Question: I want our users to be able to within a combobox.
I've customized the 'style' and 'ItemContainerStyle' of a 'ComboBox'
Now I don't know how to access the 'ScrollViewer' in my 'ComboBox' from code-behind, and add event handlers for the buttons. I think i'm on the right way, but i'm stuck at this point.
This is what I want to accomplish:

- My 'ComboBox' in my 'MainWindow':'''
<ComboBox x:Name="cb" Style="{StaticResource ComboBoxStyle}"
ItemContainerStyle="{staticResource ComboBoxItemStyle1}"
IsDropDownOpen="True">
<ComboBoxItem Content="ComboBoxItem"/>
<ComboBoxItem Content="ComboBoxItem"/>
<ComboBoxItem Content="ComboBoxItem"/>
<ComboBoxItem Content="ComboBoxItem"/>
<ComboBoxItem Content="ComboBoxItem"/>
</ComboBox>
'''
My 'ItemcontainerStyle':
'''
<Style x:Key="ComboBoxItemStyle1" TargetType="{x:Type ComboBoxItem}">
<Setter Property="Padding" Value="0"/>
<Setter Property="Background" Value="Transparent"/>
<Setter Property="Foreground" Value="#FFE8E8E8"/>
<Setter Property="Template">
<Setter.Value>
<ControlTemplate TargetType="{x:Type ComboBoxItem}">
<Border x:Name="Bd" BorderBrush="{TemplateBinding BorderBrush}" BorderThickness="{TemplateBinding BorderThickness}" Background="{TemplateBinding Background}" SnapsToDevicePixels="true" Padding="0,10" Margin="0">
<ContentPresenter SnapsToDevicePixels="{TemplateBinding SnapsToDevicePixels}" HorizontalAlignment="Center" VerticalAlignment="Stretch" Margin="0" />
</Border>
<ControlTemplate.Triggers>
<Trigger Property="IsHighlighted" Value="true">
<Setter Property="Background" TargetName="Bd" Value="#FF214174"/>
<Setter Property="Foreground" Value="#FFE8E8E8"/>
</Trigger>
<Trigger Property="IsEnabled" Value="false">
<Setter Property="Foreground" Value="{DynamicResource {x:Static SystemColors.GrayTextBrushKey}}"/>
</Trigger>
</ControlTemplate.Triggers>
</ControlTemplate>
</Setter.Value>
</Setter>
</Style>
'''
Style of 'ComboBox':
'''
<Style x:Key="ComboBoxStyle" TargetType="{x:Type ComboBox}">
<Setter Property="Template">
<Setter.Value>
<ControlTemplate TargetType="{x:Type ComboBox}">
<Grid>
<Popup Margin="0" x:Name="PART_Popup" AllowsTransparency="true"
IsOpen="{Binding Path=IsDropDownOpen, RelativeSource={RelativeSource TemplatedParent}}"
PopupAnimation="{DynamicResource {x:Static SystemParameters.ComboBoxPopupAnimationKey}}"
Grid.ColumnSpan="2" HorizontalOffset="0" OverridesDefaultStyle="False">
<Border Name="DropDownBorder" Width="150" BorderThickness="1" CornerRadius="0" BorderBrush="Red" Margin="0,5,0,0" Padding="0" VerticalAlignment="Stretch" MaxHeight="250">
<Border.Background>
<LinearGradientBrush EndPoint="0,4" StartPoint="0,0">
<GradientStop Color="#FF001940" Offset="0"/>
<GradientStop Color="White" Offset="1"/>
</LinearGradientBrush>
</Border.Background>
<Grid>
<Grid.RowDefinitions>
<RowDefinition Height="*"/>
<RowDefinition Height="40"/>
</Grid.RowDefinitions>
<ScrollViewer Grid.Row="0" CanContentScroll="true" VerticalContentAlignment="Stretch" HorizontalContentAlignment="Stretch" HorizontalAlignment="Stretch" Margin="0,0,0,40" Padding="0" Foreground="#<PHONE>">
<ItemsPresenter Margin="0" />
</ScrollViewer>
<UniformGrid Grid.Row="1" Rows="1" Columns="2" Height="40" VerticalAlignment="Stretch">
<RepeatButton Width="50" Background="#<PHONE>" Content="Up" Focusable="False" IsTabStop="False"></RepeatButton>
<RepeatButton Width="50" Background="#<PHONE>" Content="Down" Focusable="False" IsTabStop="False"></RepeatButton>
</UniformGrid>
</Grid>
</Border>
</Popup>
<ToggleButton Style="{StaticResource cmbToggle}" Grid.ColumnSpan="2"
IsChecked="{Binding Path=IsDropDownOpen, Mode=TwoWay, RelativeSource={RelativeSource TemplatedParent}}" Margin="0"/>
<ContentPresenter HorizontalAlignment="Center"
Margin="0,0,21,0"
VerticalAlignment="Center"
IsHitTestVisible="false"
Content="{TemplateBinding SelectionBoxItem}"/>
</Grid>
</ControlTemplate>
</Setter.Value>
</Setter>
</Style>
'''
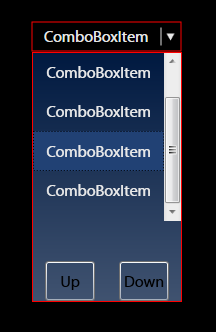
Answer: You need to give the 'ScrollViewer' a name to access it. You can also keep this just in xaml quite easily for the functionality you desire:
so say I specify the 'ScrollViewer' name to:
'''
<ScrollViewer x:Name="someScroll"
...>
'''
Now modify your 'RepeatButton''s to:
'''
<RepeatButton Command="{x:Static ScrollBar.LineUpCommand}"
CommandTarget="{Binding ElementName=someScroll}"
... />
<RepeatButton Command="{x:Static ScrollBar.LineDownCommand}"
CommandTarget="{Binding ElementName=someScroll}"
... />
'''
<URL> lists other commands available for use similar to 'ScrollBar.LineDownCommand' / 'ScrollBar.LineUpCommand'